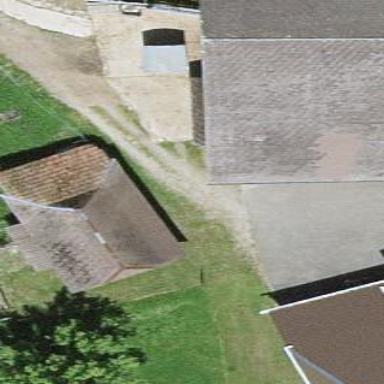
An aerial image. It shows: Rural barn.